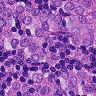
Metastatic tissue present: yes